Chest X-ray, PA view. Patient: 64 years old, sex M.
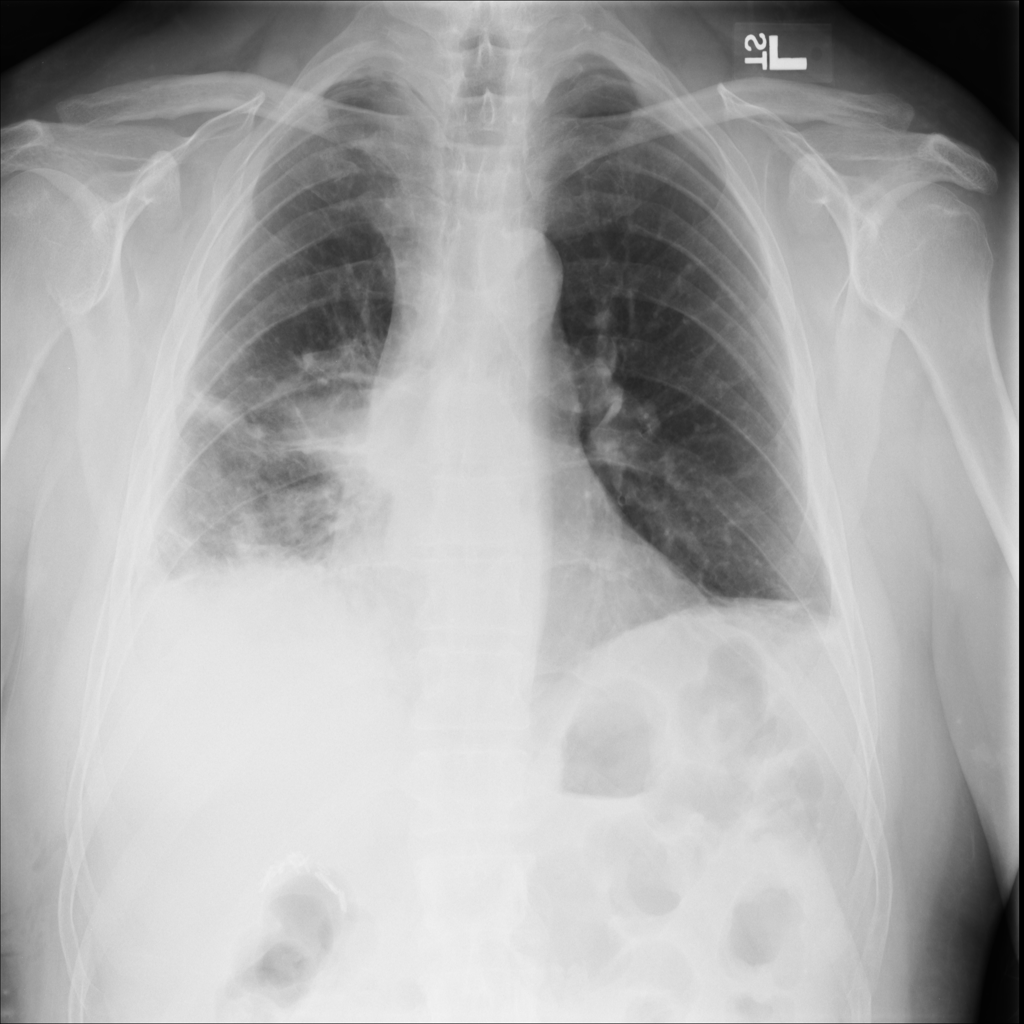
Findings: Atelectasis, Effusion